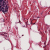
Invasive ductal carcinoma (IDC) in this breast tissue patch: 0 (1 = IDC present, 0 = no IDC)